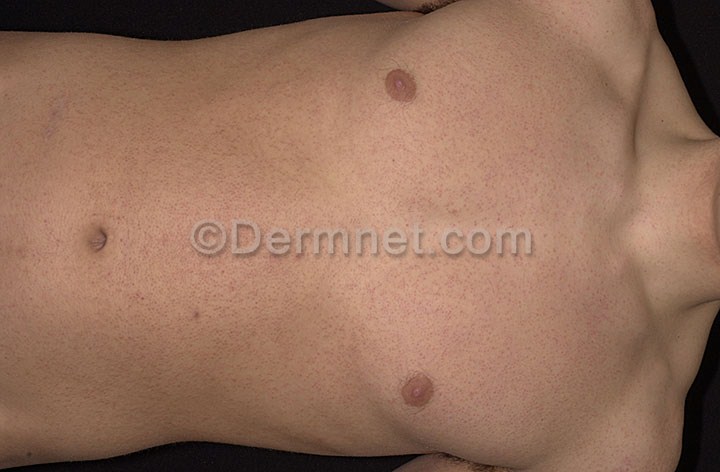
Disease: Atopic Dermatitis Photos